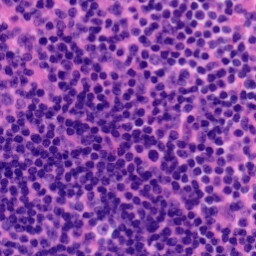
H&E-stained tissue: Tonsil